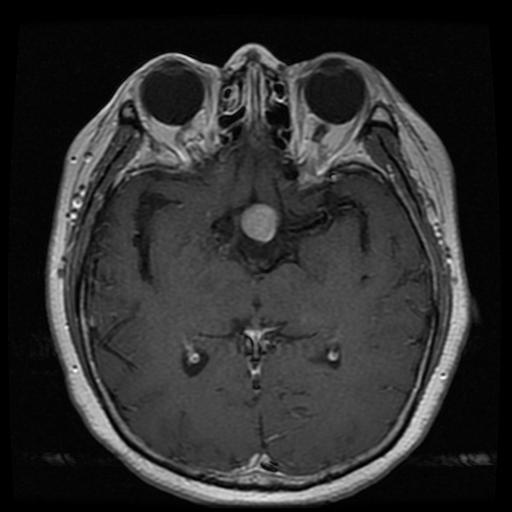
Label: pituitary